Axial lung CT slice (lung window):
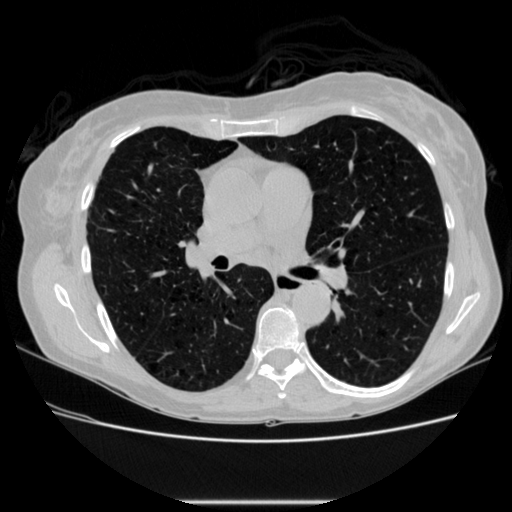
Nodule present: no